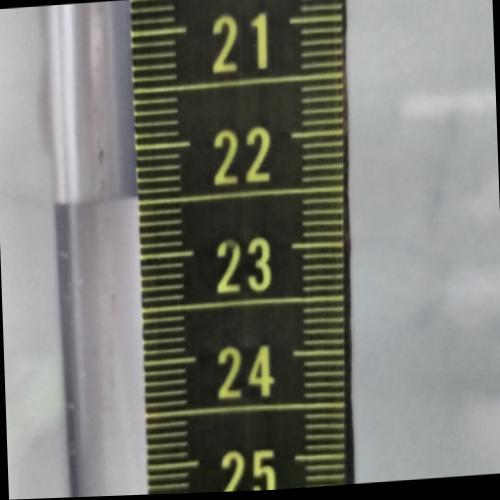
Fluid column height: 22.5 cm